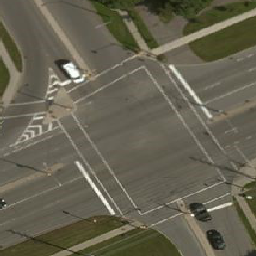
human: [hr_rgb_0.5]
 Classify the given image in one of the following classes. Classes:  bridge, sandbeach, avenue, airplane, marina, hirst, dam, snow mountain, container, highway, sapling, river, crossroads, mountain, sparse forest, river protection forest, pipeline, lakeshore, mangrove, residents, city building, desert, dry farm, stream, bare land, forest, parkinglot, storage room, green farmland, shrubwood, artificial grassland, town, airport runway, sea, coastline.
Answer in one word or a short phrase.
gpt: crossroads